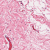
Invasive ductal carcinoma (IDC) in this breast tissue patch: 0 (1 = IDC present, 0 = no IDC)